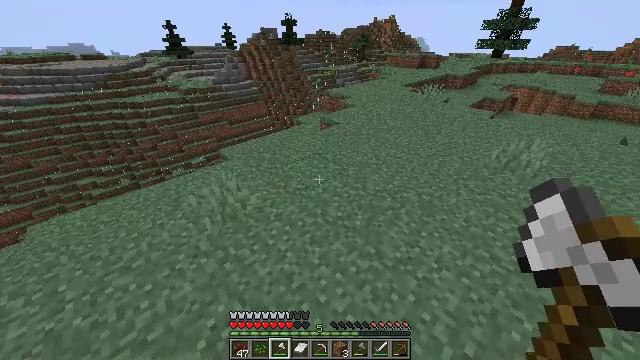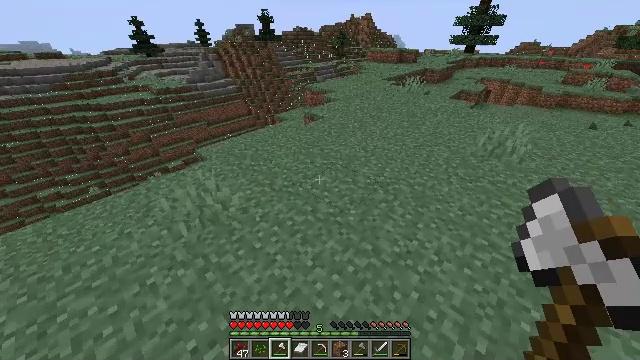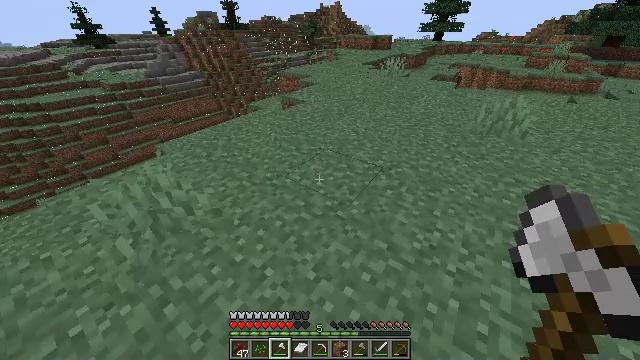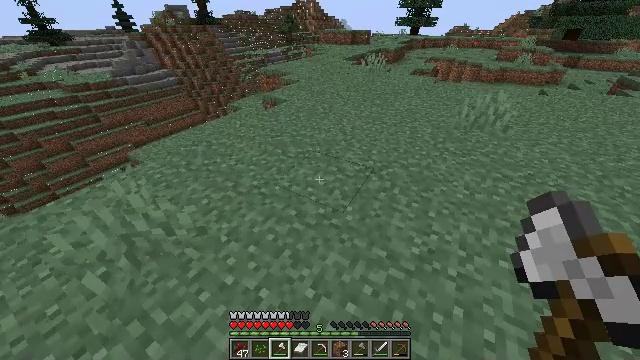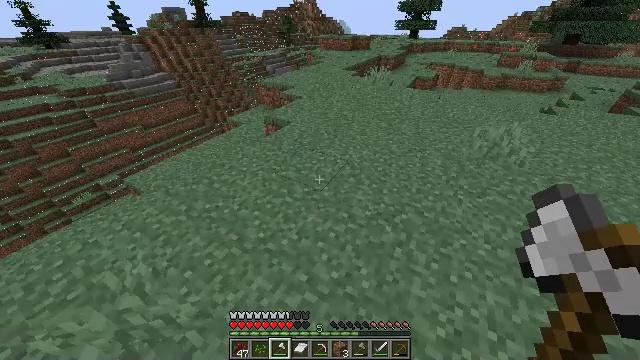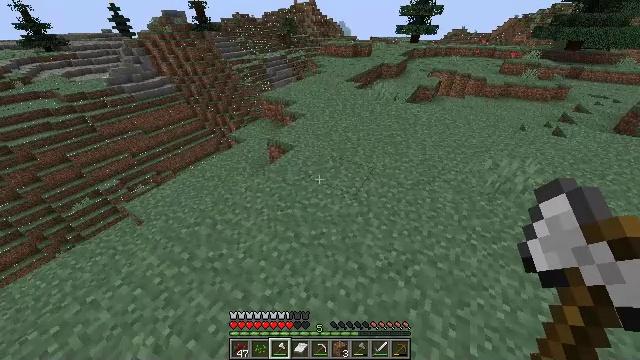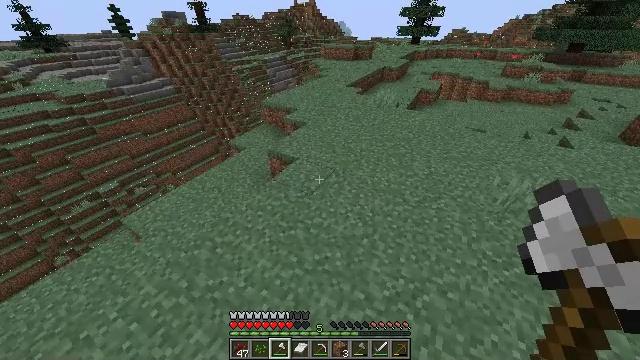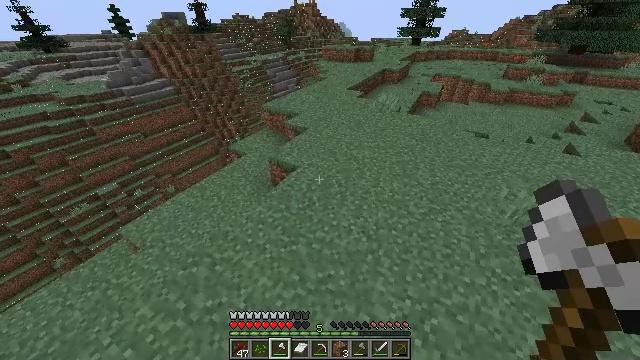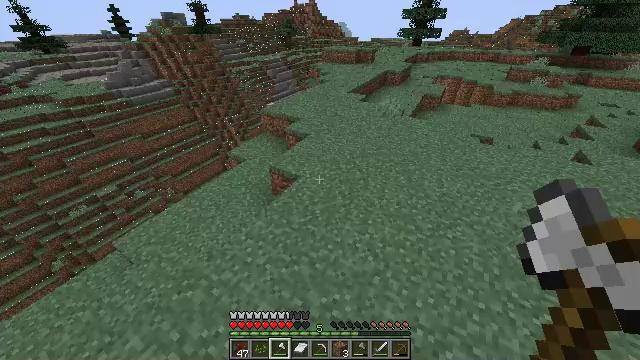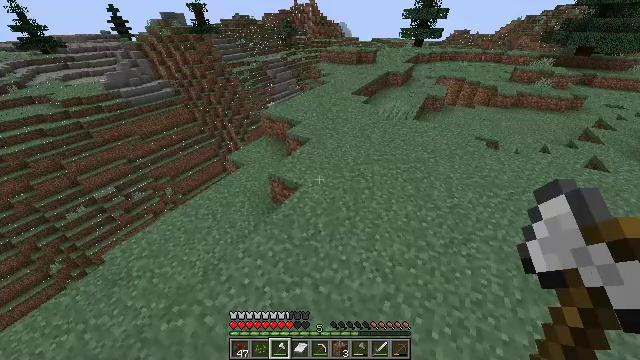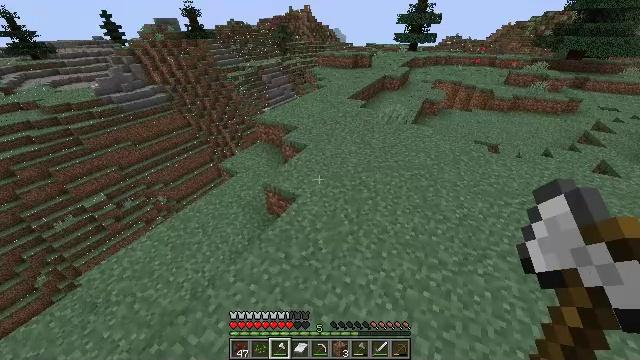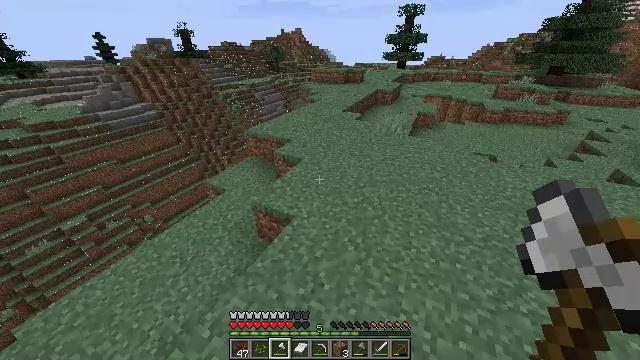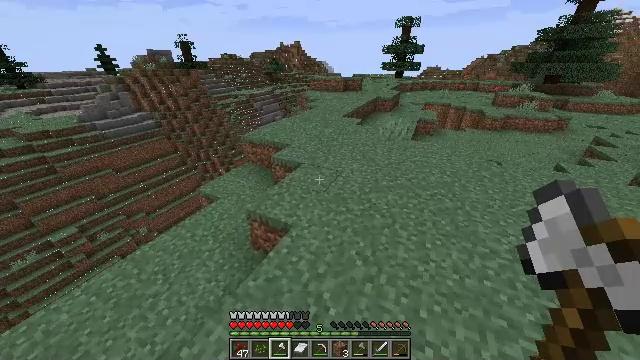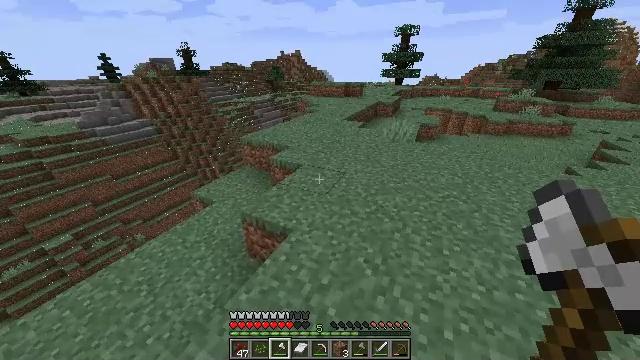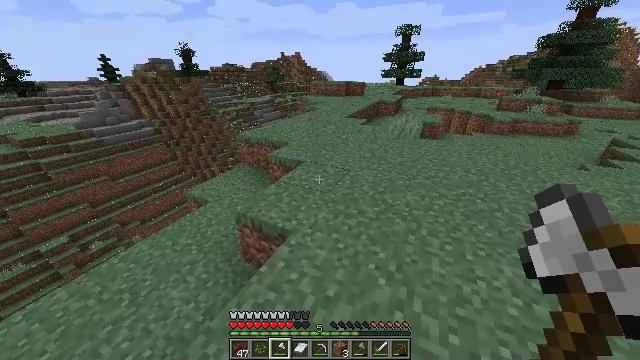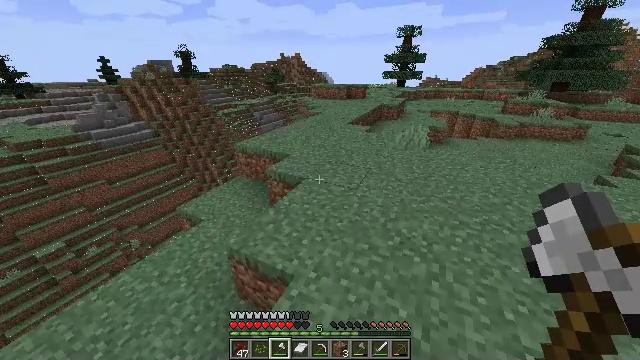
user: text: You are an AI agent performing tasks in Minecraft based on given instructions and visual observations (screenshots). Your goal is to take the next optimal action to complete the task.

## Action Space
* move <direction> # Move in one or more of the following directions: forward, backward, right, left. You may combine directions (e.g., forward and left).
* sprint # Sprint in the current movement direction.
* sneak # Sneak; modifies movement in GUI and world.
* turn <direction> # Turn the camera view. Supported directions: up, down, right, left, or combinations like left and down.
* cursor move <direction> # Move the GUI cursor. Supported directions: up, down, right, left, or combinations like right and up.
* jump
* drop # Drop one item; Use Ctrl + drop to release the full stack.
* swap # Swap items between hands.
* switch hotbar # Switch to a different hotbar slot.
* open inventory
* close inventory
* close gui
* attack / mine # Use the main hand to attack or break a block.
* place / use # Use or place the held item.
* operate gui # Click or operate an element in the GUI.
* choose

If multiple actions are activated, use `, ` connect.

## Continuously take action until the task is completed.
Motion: motion action
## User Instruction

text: Collect the grass block using a shovel.
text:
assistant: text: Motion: move forward, turn right, jump
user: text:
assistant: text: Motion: move forward, sprint, turn right and down, jump
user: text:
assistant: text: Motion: move forward, sprint, turn right, jump
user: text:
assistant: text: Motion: move forward, sprint, jump
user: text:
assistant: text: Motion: move forward, jump
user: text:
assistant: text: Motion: move forward, jump
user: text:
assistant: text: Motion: move forward, jump
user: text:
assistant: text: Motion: move forward, jump
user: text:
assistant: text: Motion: move forward, jump
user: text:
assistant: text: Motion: move forward, turn right and up, jump
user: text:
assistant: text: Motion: move forward, turn right and up, jump
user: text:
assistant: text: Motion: move forward, turn up, jump
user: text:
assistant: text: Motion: move forward, turn up, jump
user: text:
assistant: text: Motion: move forward, sprint, jump
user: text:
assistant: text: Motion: move forward, sprint, jump
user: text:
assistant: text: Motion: move forward, sprint, jump
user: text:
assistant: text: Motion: move forward, sprint, jump
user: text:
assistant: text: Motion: move forward, jump
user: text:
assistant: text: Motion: move forward, jump
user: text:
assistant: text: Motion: move forward, jump
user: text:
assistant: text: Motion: move forward, jump
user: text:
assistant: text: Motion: move forward, jump
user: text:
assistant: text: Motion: move forward, jump
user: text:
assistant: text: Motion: move forward, sprint, jump
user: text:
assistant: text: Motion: move forward, sprint, jump
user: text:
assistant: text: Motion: move forward, sprint, jump
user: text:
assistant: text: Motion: move forward, sprint, jump
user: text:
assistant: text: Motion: move forward, jump
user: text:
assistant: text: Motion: move forward, jump
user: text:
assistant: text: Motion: move forward, jump